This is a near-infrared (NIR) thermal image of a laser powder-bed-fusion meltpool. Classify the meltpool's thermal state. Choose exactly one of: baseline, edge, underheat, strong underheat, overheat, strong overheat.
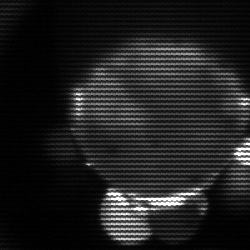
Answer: edge